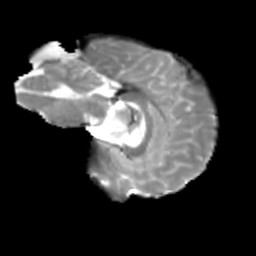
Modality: T2w
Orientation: sagittal
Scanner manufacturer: siemens
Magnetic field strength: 3 T
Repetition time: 4 s
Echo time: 0.0594 s